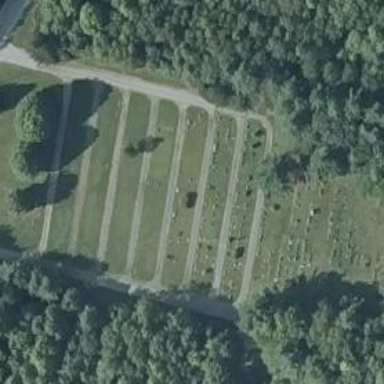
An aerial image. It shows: Cemetery or graveyard.